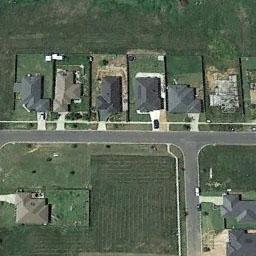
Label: medium_residential